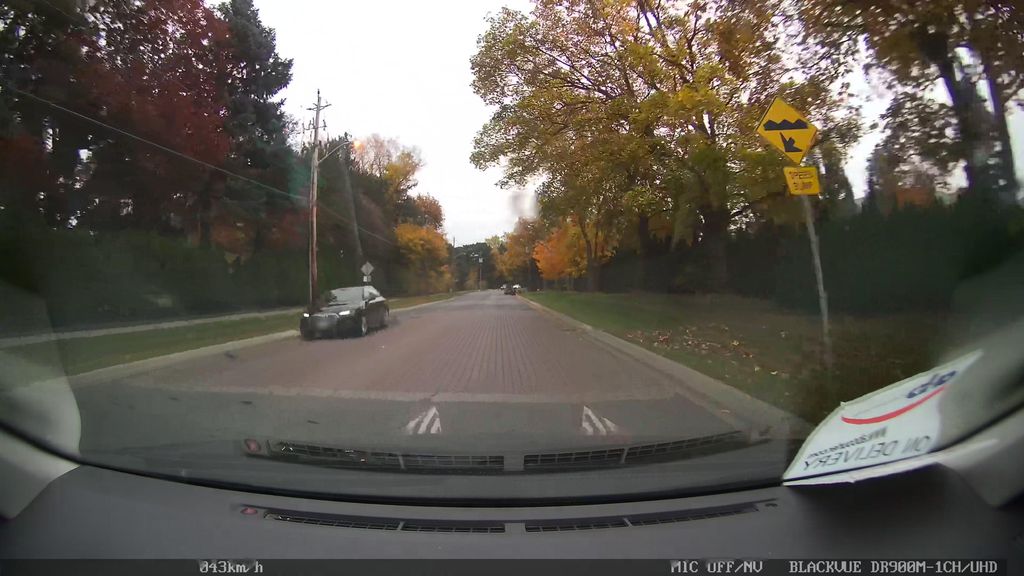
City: toronto